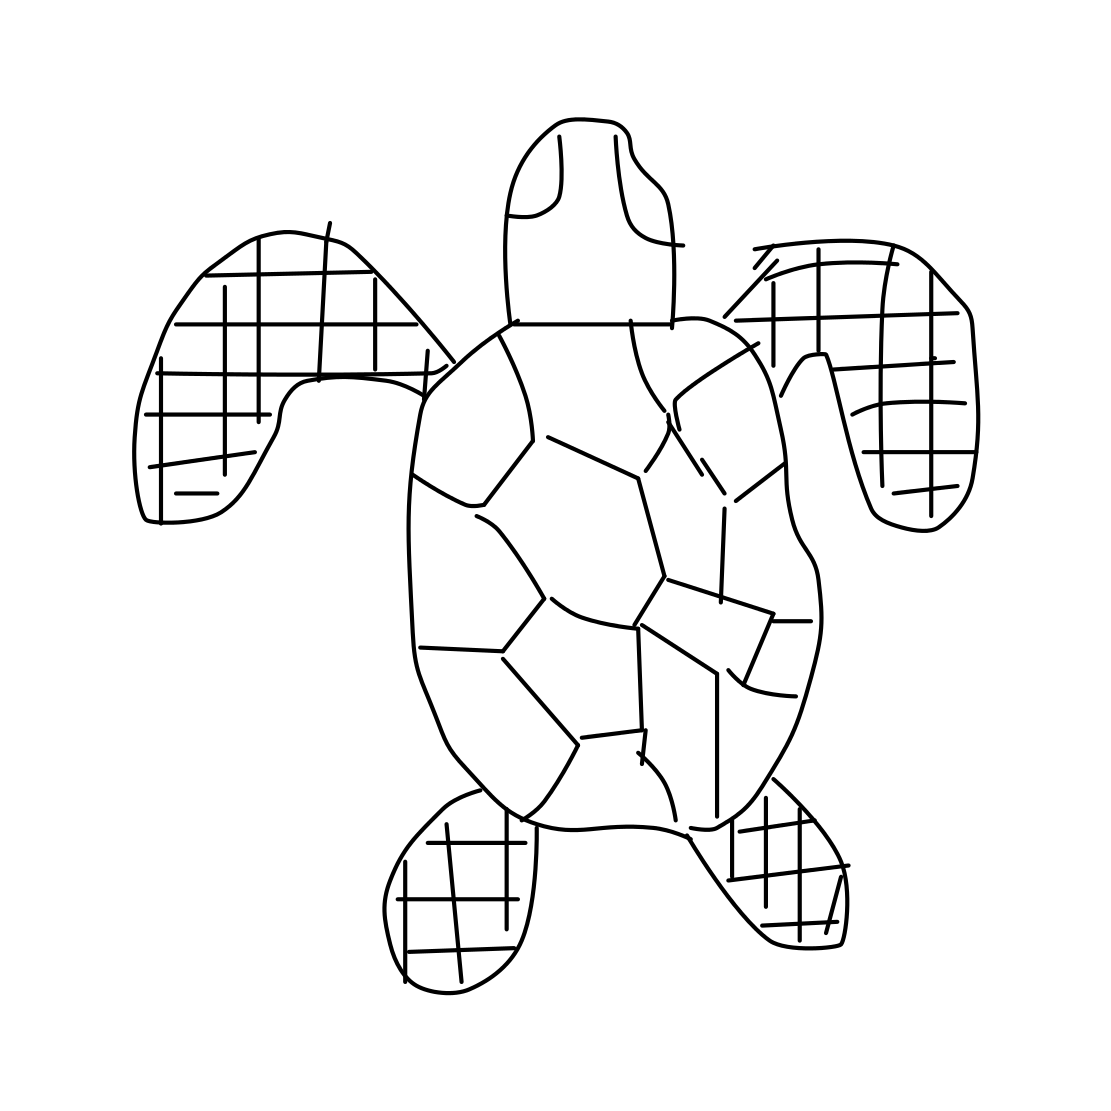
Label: sea turtle